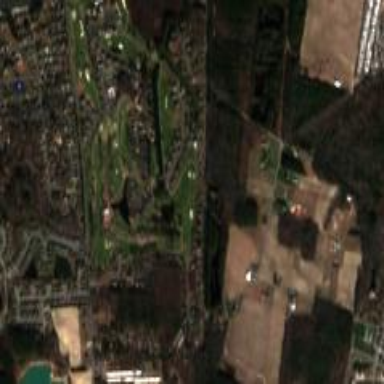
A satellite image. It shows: Golf course surrounded by greenery.